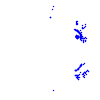
Particle: pion